The image is the raw time-domain waveform of a rolling-element bearing's vibration signal. Based on the visible evidence, which condition applies: normal, inner_race, outer_race, ball?
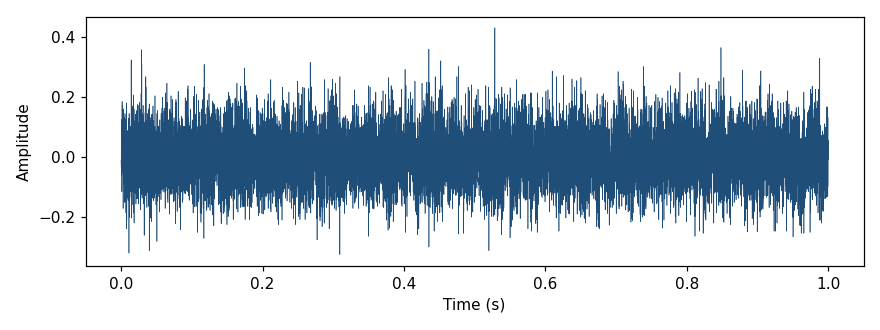
Answer: normal